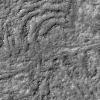
Atmospheric dust classification: not_dusty